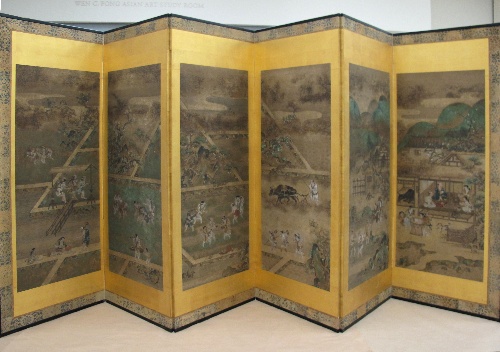
Title: 農耕作月次図屏風|Farmers' Lives in the Twelve Months
Date: late 17th–early 18th century
Object type: Pair of folding screens
Classification: Paintings
Medium: Pair of six-panel folding screens; ink and color on paper
Culture: Japan
Period: Edo period (1615–1868)
Dimensions: Image (each screen): 48 7/8 x 120 11/16 in. (124.2 x 306.6 cm)
Department: Asian Art
Credit line: Gift of Mrs. E. H. Harriman, 1929
Accession year: 1929
Repository: Metropolitan Museum of Art, New York, NY
Tags: Animals|Working|Farmers